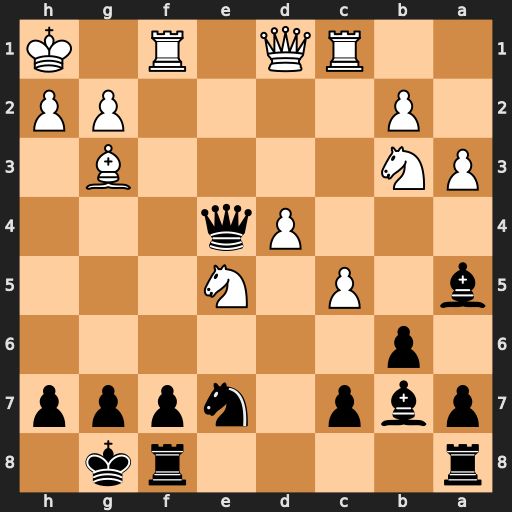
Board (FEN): r4rk1/pbp1nppp/1p6/b1P1N3/3Pq3/PN4B1/1P4PP/2RQ1R1K
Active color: b
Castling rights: -
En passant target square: -
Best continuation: Qxg2#